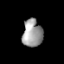
Tissue: lung
Cell type: Endothelial cells
Senescence score: 0.6184
Nuclear area (px): 533
Mean DAPI intensity: 158.615